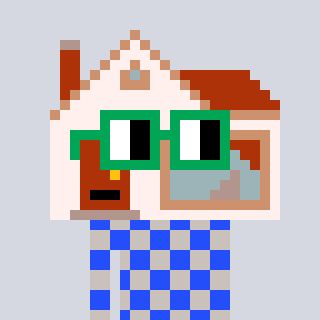
a pixel art character with square green glasses, a house-shaped head and a foggrey-colored body on a cool background